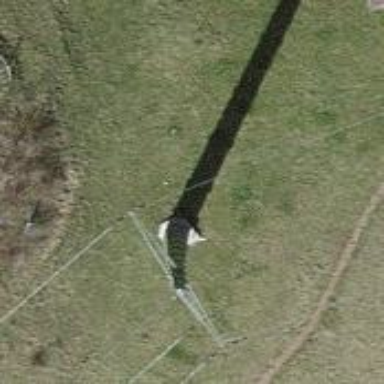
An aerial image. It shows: Power pole.